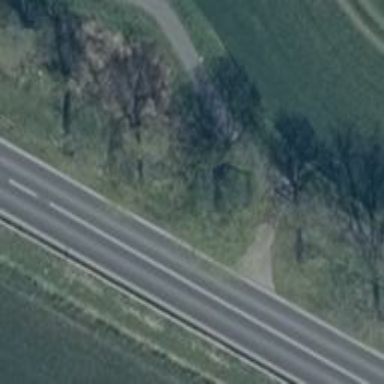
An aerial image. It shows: Row of deciduous broadleaved trees.